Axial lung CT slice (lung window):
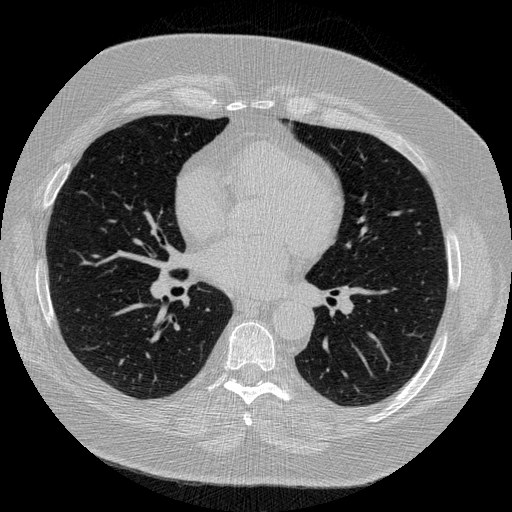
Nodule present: no